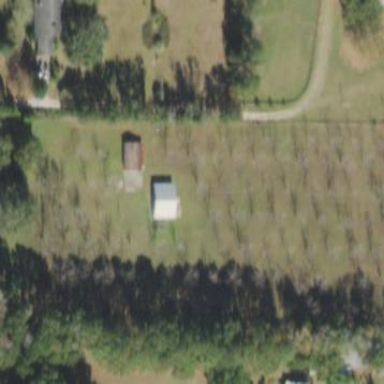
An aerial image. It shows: Orchard.